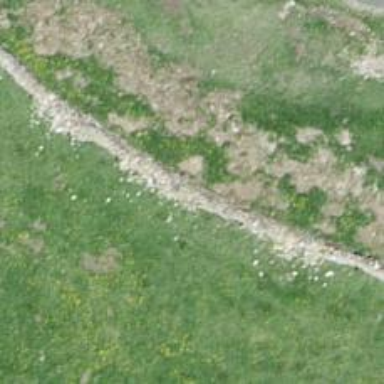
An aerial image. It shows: Wall barrier.